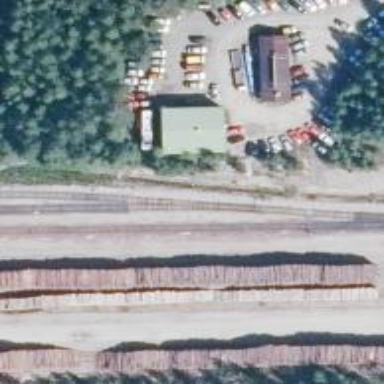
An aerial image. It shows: Railway siding for service.